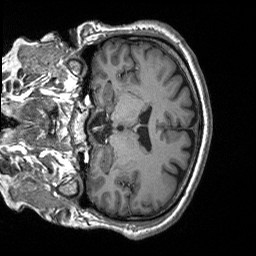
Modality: T1w
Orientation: coronal
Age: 57
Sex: male
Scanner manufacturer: siemens
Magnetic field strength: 3 T
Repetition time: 2.4 s
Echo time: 0.00226 s